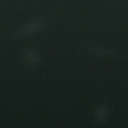
Screen state: off